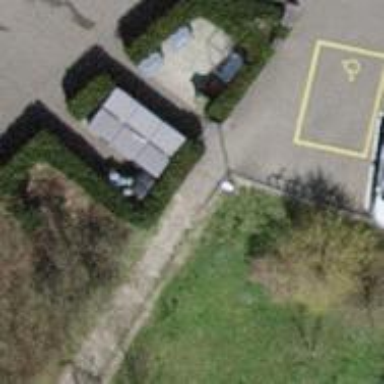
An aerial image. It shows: Gate.